Field crop: maize
Growth stage: 2
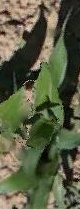
Species: maize